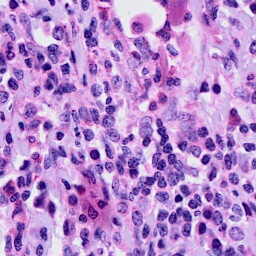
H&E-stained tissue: Cervix